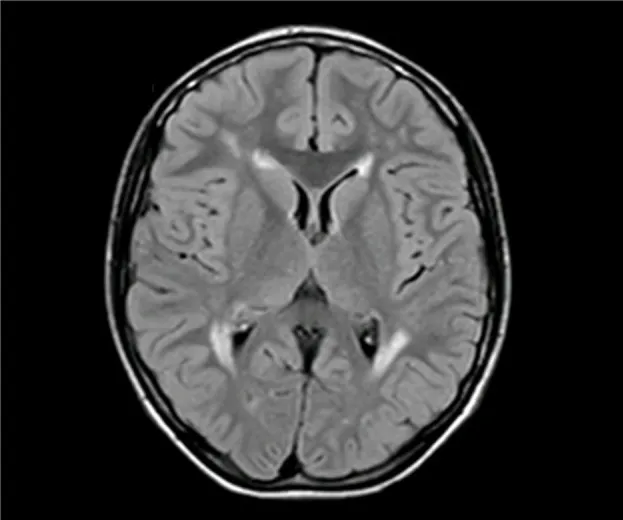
Brain MRI at 3 years, axial view: supratentorial white matter increased the T2 signal in the periventricular and frontal areas.
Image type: radiology (mri)